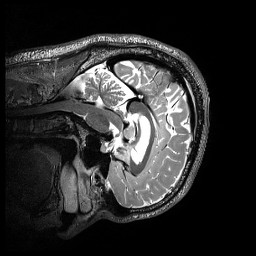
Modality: T2w
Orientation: sagittal
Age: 30
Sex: male
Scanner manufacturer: siemens
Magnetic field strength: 3 T
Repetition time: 3.2 s
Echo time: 0.565 s